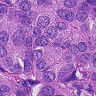
Metastatic tissue present: yes